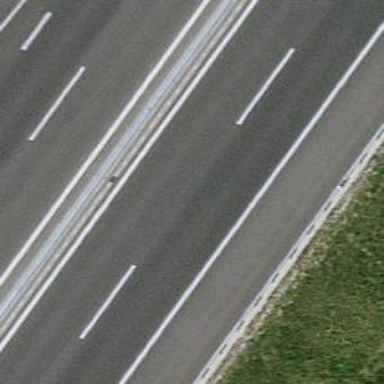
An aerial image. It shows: Guard rail as barrier.